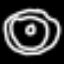
Label: donut